Question: I have a faceted plot that forms an 'n x m' grid. By design, the last (bottom-right) cell is always empty, so I'd like to utilize the extra space by adding another ggplot object. My current solution relies on low-level 'viewport' approach, which is not very elegant and requires some hard-coding for position and size.
Instead, I assume the empty space is reachable in some other fashion, probably with 'gridExtra'?
Here's a minimal example for 'n=m=2'. Note that the edges are not aligned properly, so some extra work is required to manually adjust viewport's parameters, which is a pain, especially if '(n, m)' change afterwards.
'''
library(ggplot2)
library(grid)
p <- qplot(displ, hwy, data = mpg[mpg$cyl != 5, ]) +
facet_wrap(~ cyl, nrow=2)
q <- qplot(date, unemploy, data = economics, geom = "line") +
labs(x = NULL, y = NULL)
p
print(q, vp=viewport(0.75, 0.275, 0.45, 0.45))
'''

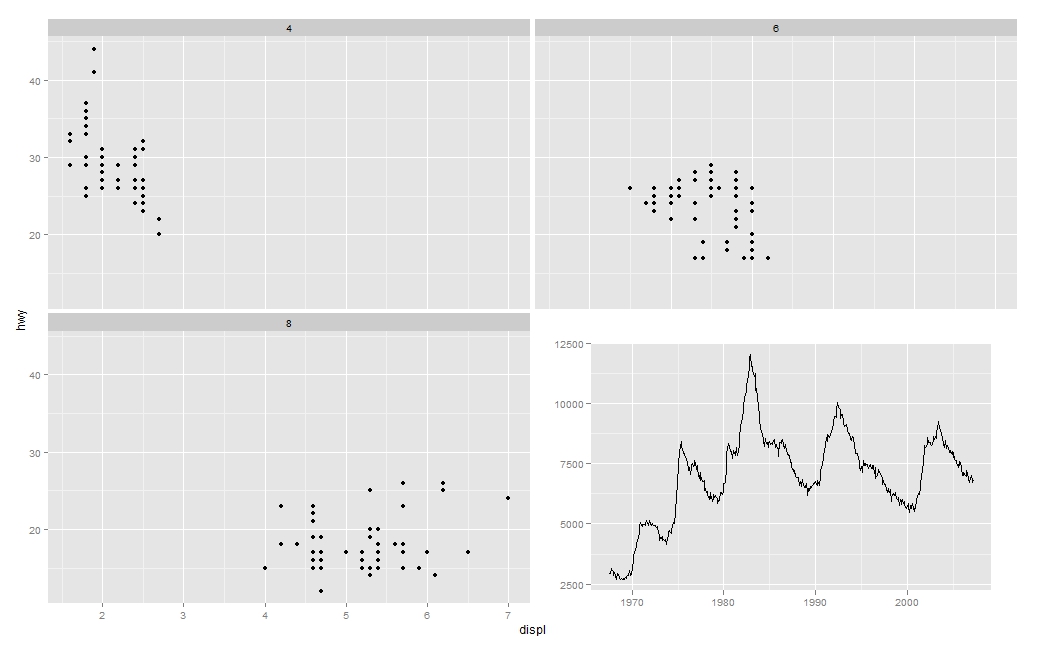
Answer: You can use 'gtable' to access the "empty cell" like so
'''
library(gtable)
pg <- ggplotGrob(p)
qg <- ggplotGrob(q)
pl <- gtable_filter(pg, 'panel', trim=F)$layout
pg <- gtable_add_grob(pg, qg, t=max(pl$t), l=max(pl$l))
grid.newpage()
grid.draw(pg)
'''
Edit: generic placement for 'n x m' facets